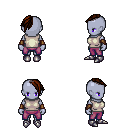
a pixel art fantasy rpg character, female body template, dark elf, purple skin, white sleeveless shirt, magenta pants, brown long mohawk hairstyle, cloth bracers, metal boots, four views (front, back, left, right), 2x2 character sprite sheet, small pixel art, hard edges, no anti-aliasing